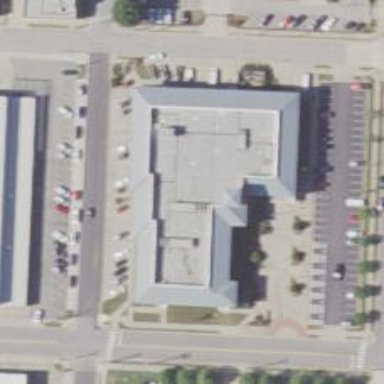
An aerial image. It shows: Government office.